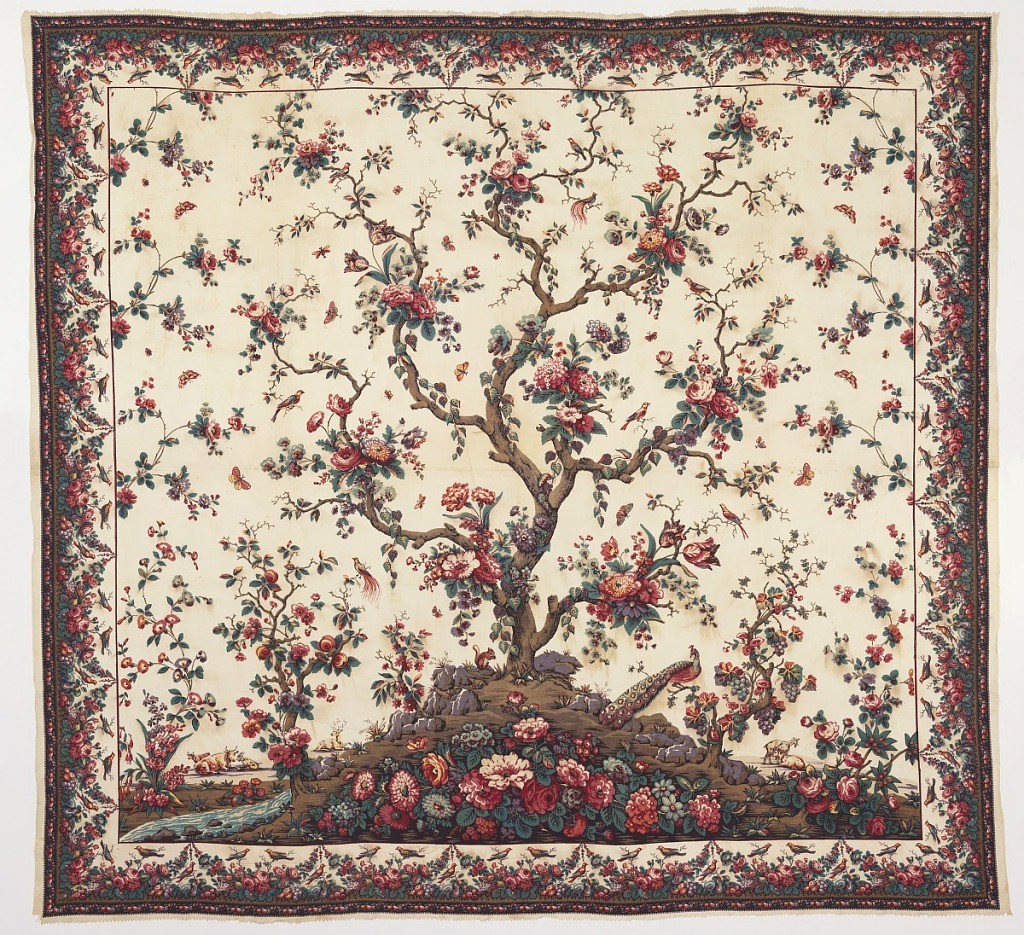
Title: Mezzaro (shawl or headcovering)
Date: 1800–1850
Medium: cotton Technique: block printed
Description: Mezzaro in a multicolored design on a white ground. Central large-scale tree with many different blossoms. Small flanking tree on either side. Floral sprays, insects, birds and animals scattered over the ground. Border of massed flowers and fruit with perching birds.